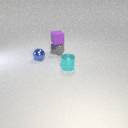
small gray metal cube to the right of small blue metal sphere